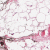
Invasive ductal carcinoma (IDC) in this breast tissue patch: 0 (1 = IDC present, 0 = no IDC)